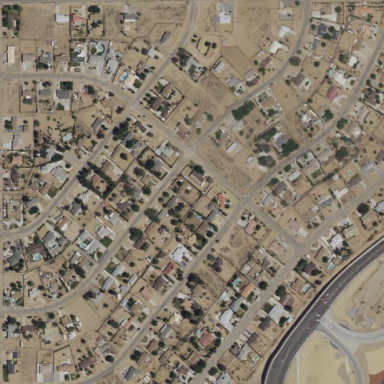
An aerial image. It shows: Residential area composed of single-family homes.